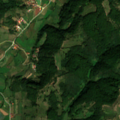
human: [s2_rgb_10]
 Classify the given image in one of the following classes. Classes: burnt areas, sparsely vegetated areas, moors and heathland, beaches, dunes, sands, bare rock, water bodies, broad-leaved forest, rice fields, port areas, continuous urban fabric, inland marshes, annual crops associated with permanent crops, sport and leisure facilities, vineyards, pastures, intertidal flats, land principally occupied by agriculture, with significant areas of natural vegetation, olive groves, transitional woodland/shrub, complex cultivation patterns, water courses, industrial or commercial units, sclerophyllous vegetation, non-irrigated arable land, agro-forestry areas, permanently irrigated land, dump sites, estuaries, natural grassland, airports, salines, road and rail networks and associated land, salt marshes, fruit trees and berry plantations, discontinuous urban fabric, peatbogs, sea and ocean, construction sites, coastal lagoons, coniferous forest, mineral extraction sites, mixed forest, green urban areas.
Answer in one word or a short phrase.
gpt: complex cultivation patterns, land principally occupied by agriculture, with significant areas of natural vegetation, broad-leaved forest